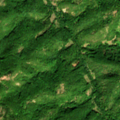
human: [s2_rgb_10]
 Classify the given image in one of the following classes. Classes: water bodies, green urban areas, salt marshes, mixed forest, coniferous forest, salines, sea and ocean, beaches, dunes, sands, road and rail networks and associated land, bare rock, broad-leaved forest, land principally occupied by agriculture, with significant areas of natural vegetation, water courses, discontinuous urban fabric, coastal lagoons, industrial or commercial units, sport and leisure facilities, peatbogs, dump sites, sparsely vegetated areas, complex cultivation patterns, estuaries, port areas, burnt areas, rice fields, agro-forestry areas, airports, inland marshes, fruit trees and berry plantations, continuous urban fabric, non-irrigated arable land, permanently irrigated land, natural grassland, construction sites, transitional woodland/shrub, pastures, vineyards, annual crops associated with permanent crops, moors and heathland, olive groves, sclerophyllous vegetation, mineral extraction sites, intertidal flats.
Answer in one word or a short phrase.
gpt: broad-leaved forest, transitional woodland/shrub